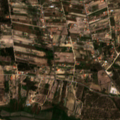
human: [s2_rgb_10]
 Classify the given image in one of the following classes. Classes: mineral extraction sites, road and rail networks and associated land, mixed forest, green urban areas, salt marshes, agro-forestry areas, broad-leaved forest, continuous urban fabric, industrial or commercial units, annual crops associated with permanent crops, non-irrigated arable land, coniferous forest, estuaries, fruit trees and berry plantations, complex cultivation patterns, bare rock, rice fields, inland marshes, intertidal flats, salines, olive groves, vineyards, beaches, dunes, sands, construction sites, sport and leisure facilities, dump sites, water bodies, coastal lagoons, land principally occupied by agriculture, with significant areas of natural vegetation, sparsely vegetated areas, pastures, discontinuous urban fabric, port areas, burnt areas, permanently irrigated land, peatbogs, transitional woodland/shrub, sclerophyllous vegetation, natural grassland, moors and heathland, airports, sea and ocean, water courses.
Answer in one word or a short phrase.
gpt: rice fields, complex cultivation patterns, mixed forest